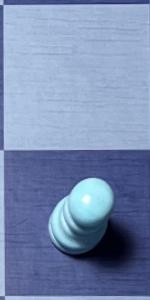
Label: Pawn_White